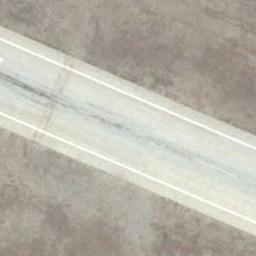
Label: runway